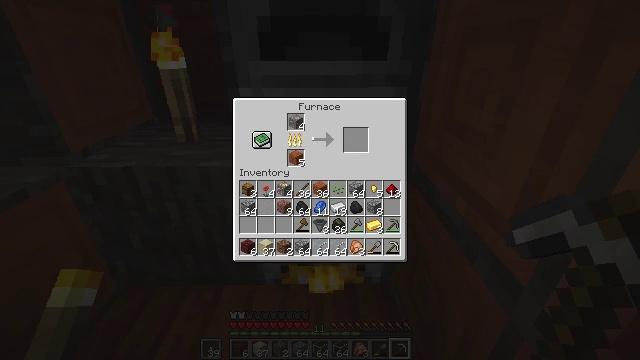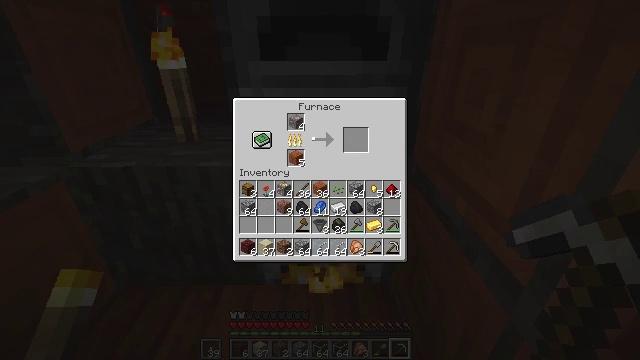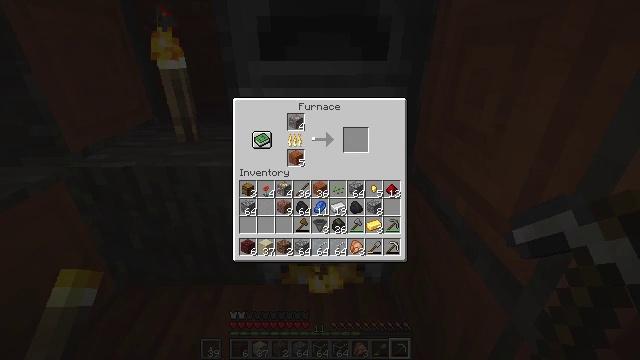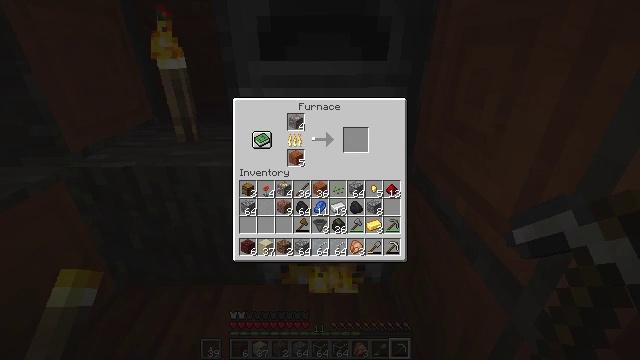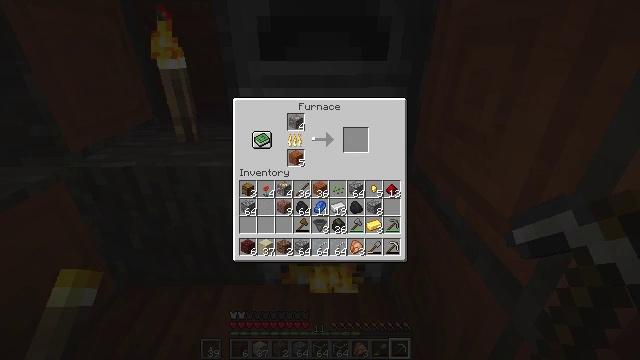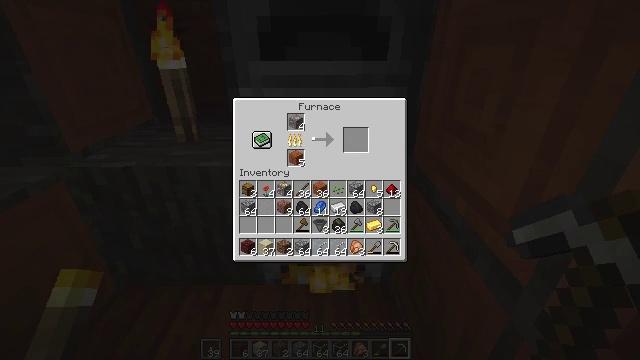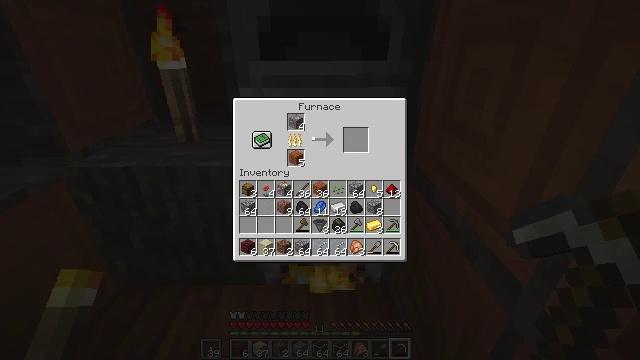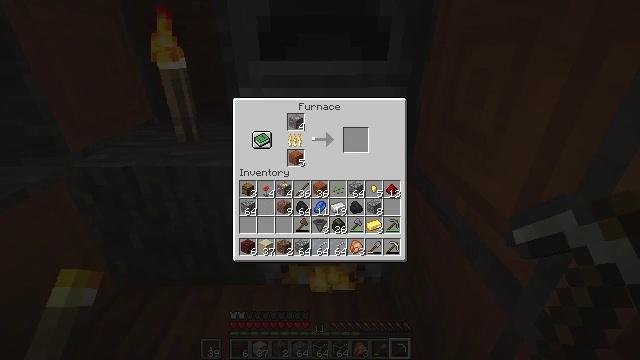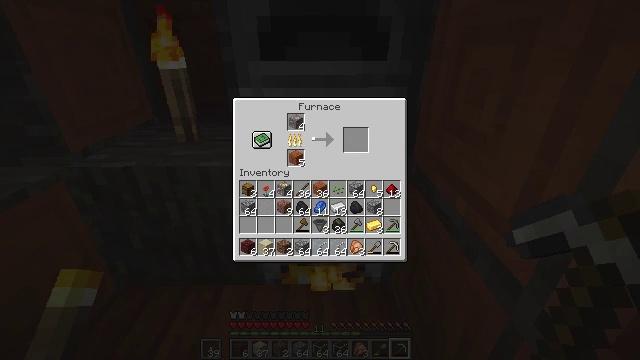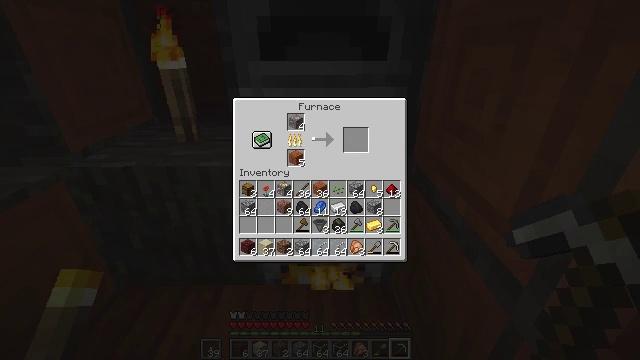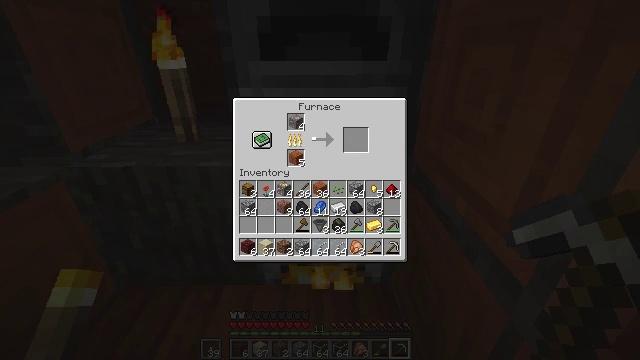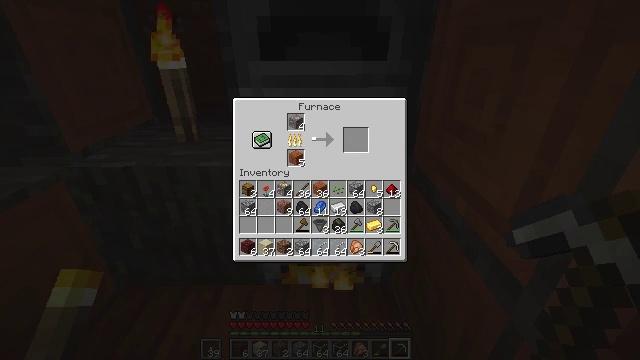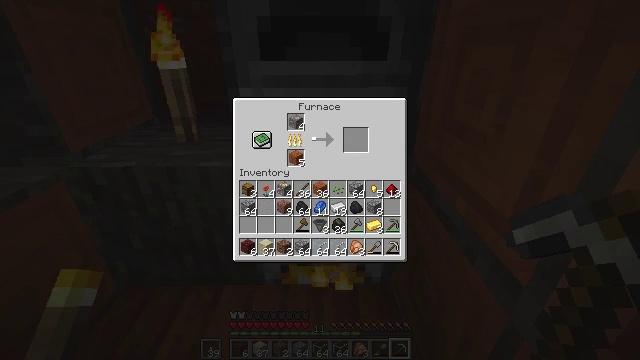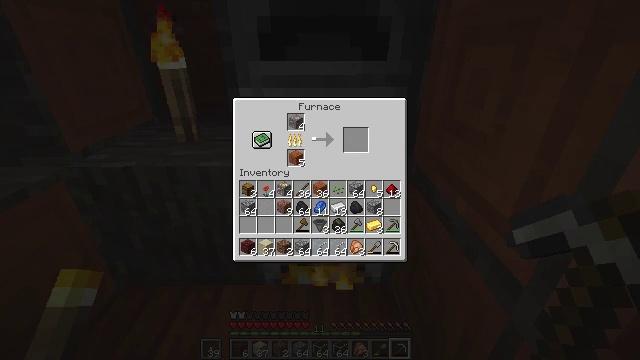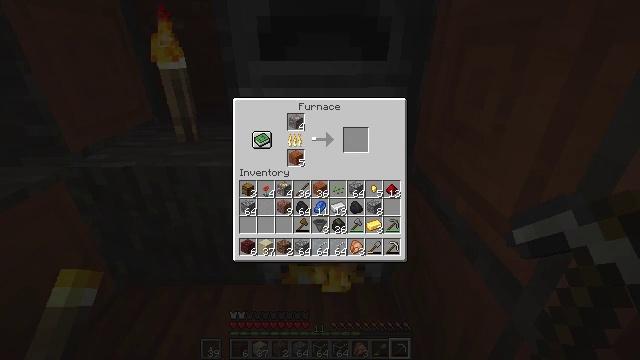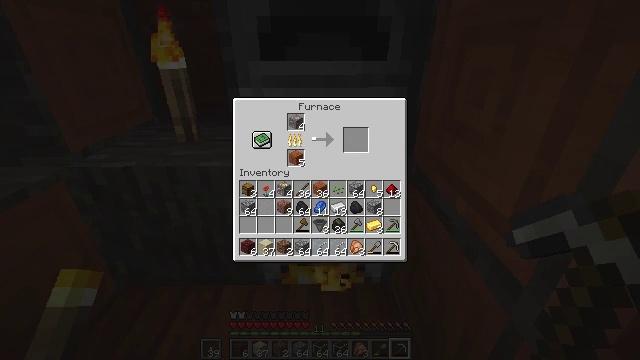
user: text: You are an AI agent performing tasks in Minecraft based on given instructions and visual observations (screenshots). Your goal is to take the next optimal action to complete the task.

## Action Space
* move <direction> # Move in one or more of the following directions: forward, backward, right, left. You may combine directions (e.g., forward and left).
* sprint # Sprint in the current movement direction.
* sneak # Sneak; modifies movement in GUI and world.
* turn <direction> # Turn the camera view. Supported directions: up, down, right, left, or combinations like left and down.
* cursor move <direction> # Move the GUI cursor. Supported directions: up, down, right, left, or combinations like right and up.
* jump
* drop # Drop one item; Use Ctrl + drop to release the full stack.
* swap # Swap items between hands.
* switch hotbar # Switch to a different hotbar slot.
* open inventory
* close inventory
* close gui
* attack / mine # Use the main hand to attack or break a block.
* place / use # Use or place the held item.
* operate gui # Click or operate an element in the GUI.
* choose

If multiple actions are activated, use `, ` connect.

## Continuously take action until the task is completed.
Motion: motion action
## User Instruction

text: Craft an acacia sign with acacia planks.
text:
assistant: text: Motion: no_op
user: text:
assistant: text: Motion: no_op
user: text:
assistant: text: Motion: no_op
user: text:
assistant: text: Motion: no_op
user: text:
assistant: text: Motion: no_op
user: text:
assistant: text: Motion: no_op
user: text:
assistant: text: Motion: no_op
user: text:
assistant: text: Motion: no_op
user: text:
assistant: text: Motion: no_op
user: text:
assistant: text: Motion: no_op
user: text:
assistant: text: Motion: no_op
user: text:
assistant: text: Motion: no_op
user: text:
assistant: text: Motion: no_op
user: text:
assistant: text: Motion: no_op
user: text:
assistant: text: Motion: no_op
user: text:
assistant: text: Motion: no_op
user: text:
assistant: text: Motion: no_op
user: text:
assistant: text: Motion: no_op
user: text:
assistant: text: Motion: no_op
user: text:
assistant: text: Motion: no_op
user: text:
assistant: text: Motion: no_op
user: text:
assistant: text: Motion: no_op
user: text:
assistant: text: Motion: no_op
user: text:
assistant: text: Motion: no_op
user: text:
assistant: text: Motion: no_op
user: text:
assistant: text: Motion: no_op
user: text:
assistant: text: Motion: no_op
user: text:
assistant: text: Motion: no_op
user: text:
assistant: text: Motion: no_op
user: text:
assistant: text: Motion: no_op